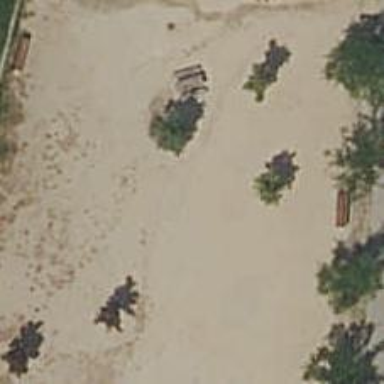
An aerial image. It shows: Picnic table located in leisure land area.